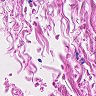
Metastatic tissue present: no